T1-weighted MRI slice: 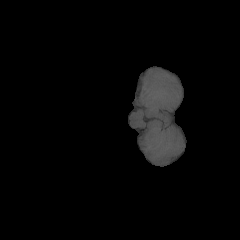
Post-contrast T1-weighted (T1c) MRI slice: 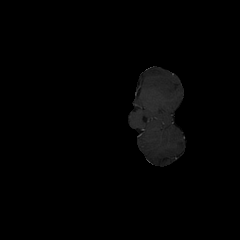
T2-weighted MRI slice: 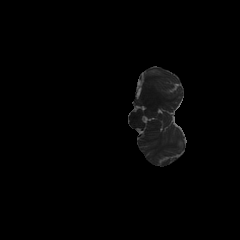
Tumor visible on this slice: no